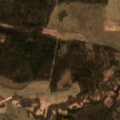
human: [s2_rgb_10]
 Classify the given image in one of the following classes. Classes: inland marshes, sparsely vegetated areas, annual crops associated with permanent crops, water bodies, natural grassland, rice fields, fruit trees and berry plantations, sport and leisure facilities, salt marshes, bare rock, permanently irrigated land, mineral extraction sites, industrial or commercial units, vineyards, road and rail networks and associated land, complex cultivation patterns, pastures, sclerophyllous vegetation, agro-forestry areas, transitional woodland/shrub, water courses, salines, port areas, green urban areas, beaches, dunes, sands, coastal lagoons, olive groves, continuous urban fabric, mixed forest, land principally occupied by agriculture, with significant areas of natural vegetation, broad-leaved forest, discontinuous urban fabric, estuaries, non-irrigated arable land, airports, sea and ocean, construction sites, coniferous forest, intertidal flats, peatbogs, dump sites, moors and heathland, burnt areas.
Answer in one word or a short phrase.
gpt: pastures, land principally occupied by agriculture, with significant areas of natural vegetation, mixed forest